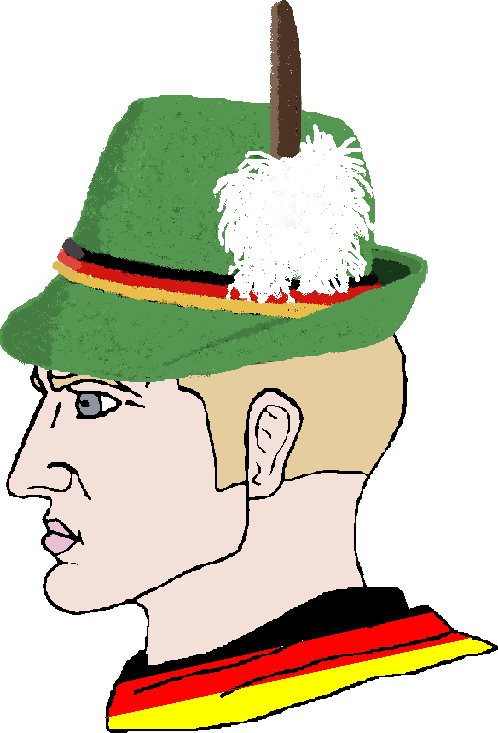
Label: 4_Yes_Chad